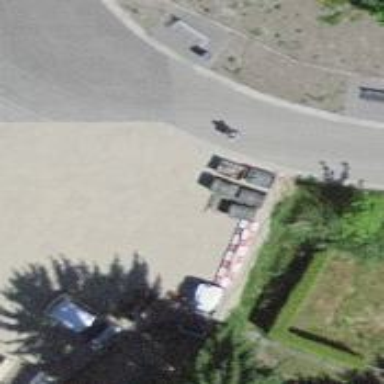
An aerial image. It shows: Rising bollard serving as barrier.